Interaction volume radius: 10 \u00c5
Interaction volume height: 20 \u00c5
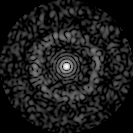
Disorder parameter: 0.8499